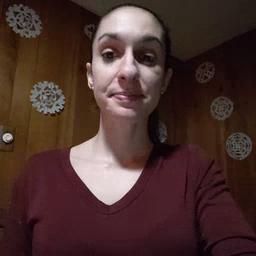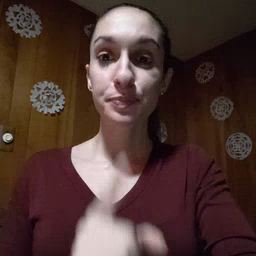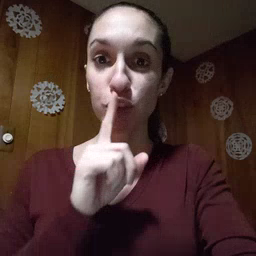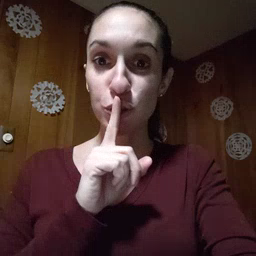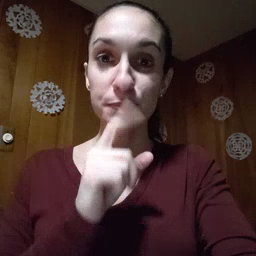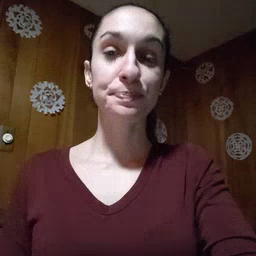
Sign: shhh